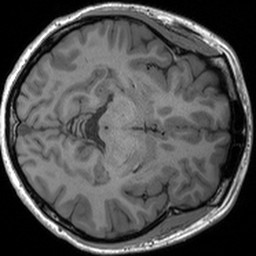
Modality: T1w
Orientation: axial
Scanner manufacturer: siemens
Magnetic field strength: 3 T
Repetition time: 1.54 s
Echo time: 0.00234 s